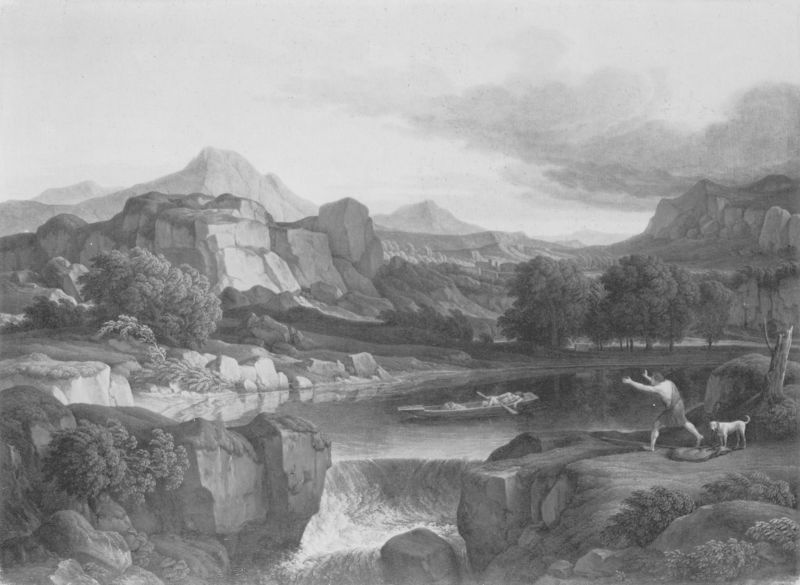
Titel: Gewitterlandschaft mit Gebirgssee
Künstler: Johann Christian Reinhart
Standort: München
Institution: Neue Pinakothek
Schlagwörter: baum, berg, dunkel, felsen, gemälde, himmel, laub, mann, schatten, schlaf, wasser, weiß, wolken, bäume, fluss, landschaft, menschen, mädchen, see, teich, ufer, frau, grau, hell, licht, schwarz, skizze, zeichnung, gras, hund, tier, wiese, wolke, arm, arme, mensch, stein, steine, tod, tot, bach, hügel, nass, natur, spiegelung, wind, busch, büsche, gebüsch, wald, wasserfall, boot, kahn, paddel, ruder, fell, bein, schlafen, laufen, berge, fels, gebirge, gipfel, tag, herde, vegetation, schaum, strom, wehr, angst, unglück, unwetter, ruderboot, widerschein, junge, liegend, schaf, wolkenzug, schwarz-weiß, gebirgszug, gefahr, rennen, tinte, hilfe, wanderer, dramatik, fall, sturz, unfall, usa, schaten, fließen, hirte, ziege, baumstumpf, retten, rettung, hilflos, rufen, winken, retter, bott, warnung, hirt, bergkuppe, absturz, padel, schläfer, rufend, abtreiben, berglandshaft